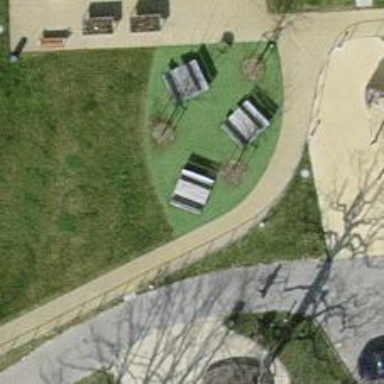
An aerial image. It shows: Picnic table located in leisure land area.